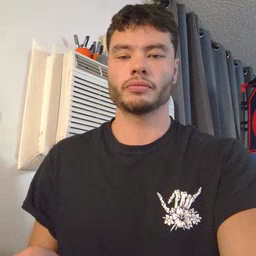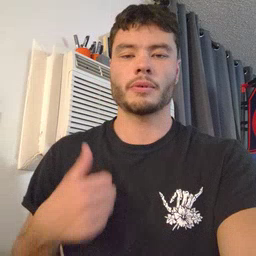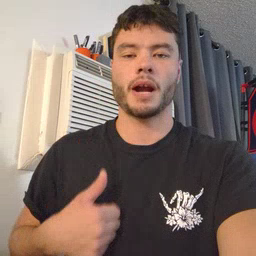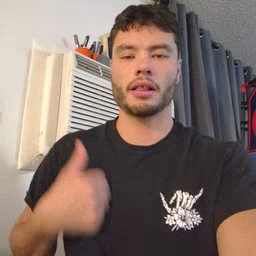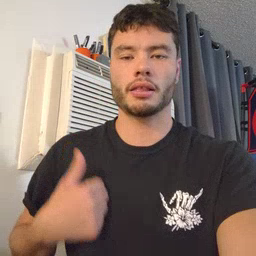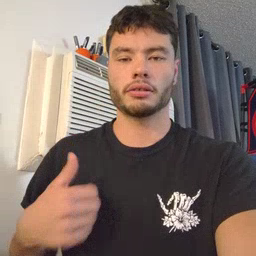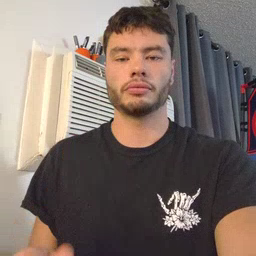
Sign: bath